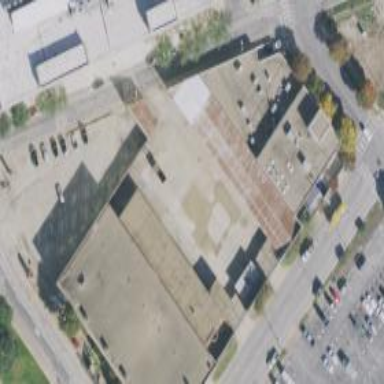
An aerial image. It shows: Commercial building.